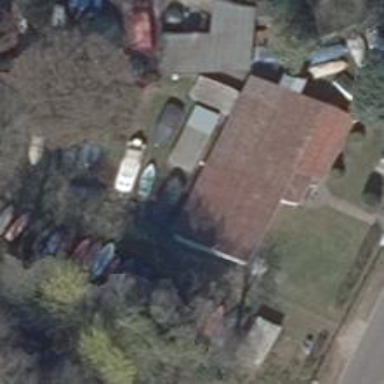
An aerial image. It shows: Detached building with gabled roof.